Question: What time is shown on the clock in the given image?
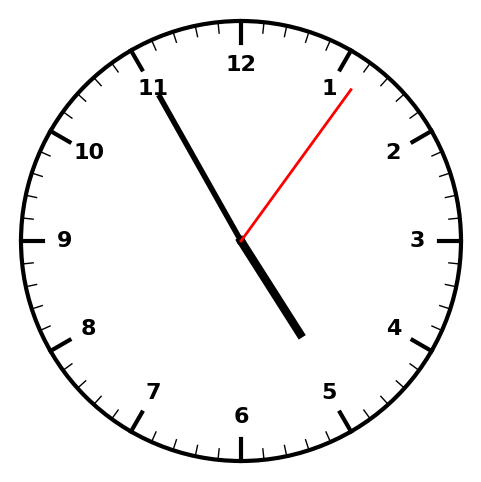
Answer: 04:55:06